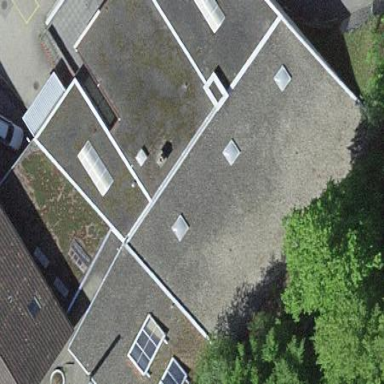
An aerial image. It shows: Commercial building.